Question: I need to create a figure window with two plots at the same time. I am given a .txt file with some introduction lines and 3 columns with values. The first column has values for x and the second and third values for y.
1st Access the file with fid=fopen etc.
2nd Read the file and skip the first 30 lines (introduction lines) which I did using this:
'''
headlines = fgetl(fid);
for i = 1:30
tline = fgetl(fid);
headlines = char(headlines(1:i-1,:), tline);
'''
3rd Making the plot itself, I'll use hold (or hold on) to make so that both plots get in the same figure window. Somehow I need to make a column be the gadering of values to put on the plot. I could write them by hand, but I need the program to read them itself. I can't quite explain it but I think you got the idea.
And last close it with fclose(fid) etc.
Could you please help me with the 3rd and tell me if something is missing? Thank you in advance :)
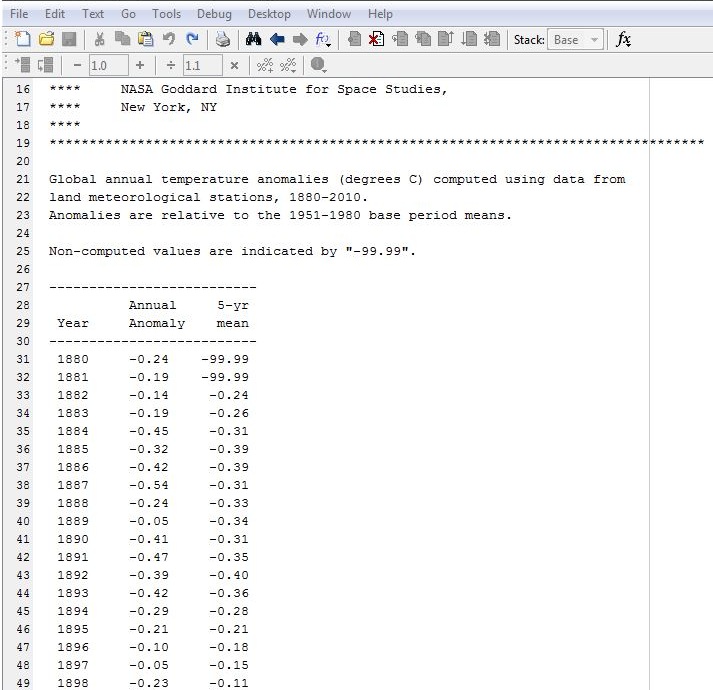
Answer: Ok, I Think I found the problem. I suspected that your data had some invalid text somewhere. I searched the internet and I think I found a copy of the data ... <URL>
The ending of this data set is as follows:
'''
2007 0.75 0.69
2008 0.56 0.70
2009 0.72 -99.99
2010 0.83 -99.99
-------------------------
'''
The ---- line at the end is causing it to error.
So I used the following:
'''
fid = fopen('gl_land.txt','r');
C = textscan(fid,'%f %f %f','headerlines',30,'commentstyle','--');
fclose(fid);
x = C{1}; y1 = C{2} y2 = C{3};
plot(x,[y1 y2])
'''
I switched to textscan because textread does not support custom commentstyles. I used a comment style of '--' instead of just '-' because '-' would start skipping values that are negative.
Note: This data contains -99.99 to indicate invalid /missing data so you might want to add the following before plotting:
'''
y1(y1==-99.99) = NaN;
y2(y2==-99.99) = NaN;
'''